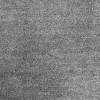
Atmospheric dust classification: dusty